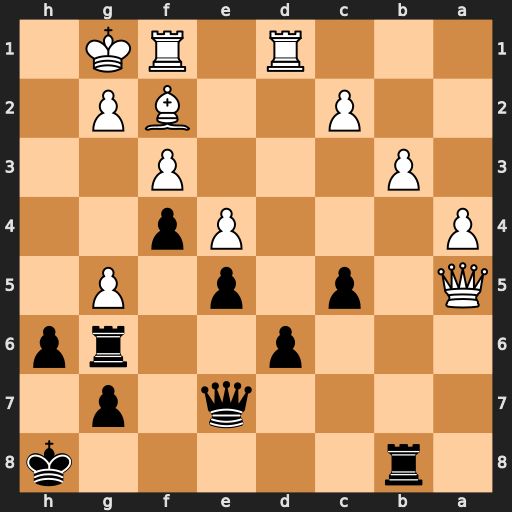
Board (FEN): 1r5k/4q1p1/3p2rp/Q1p1p1P1/P3Pp2/1P3P2/2P2BP1/3R1RK1
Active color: b
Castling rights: -
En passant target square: -
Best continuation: Qxg5 g4 fxg3